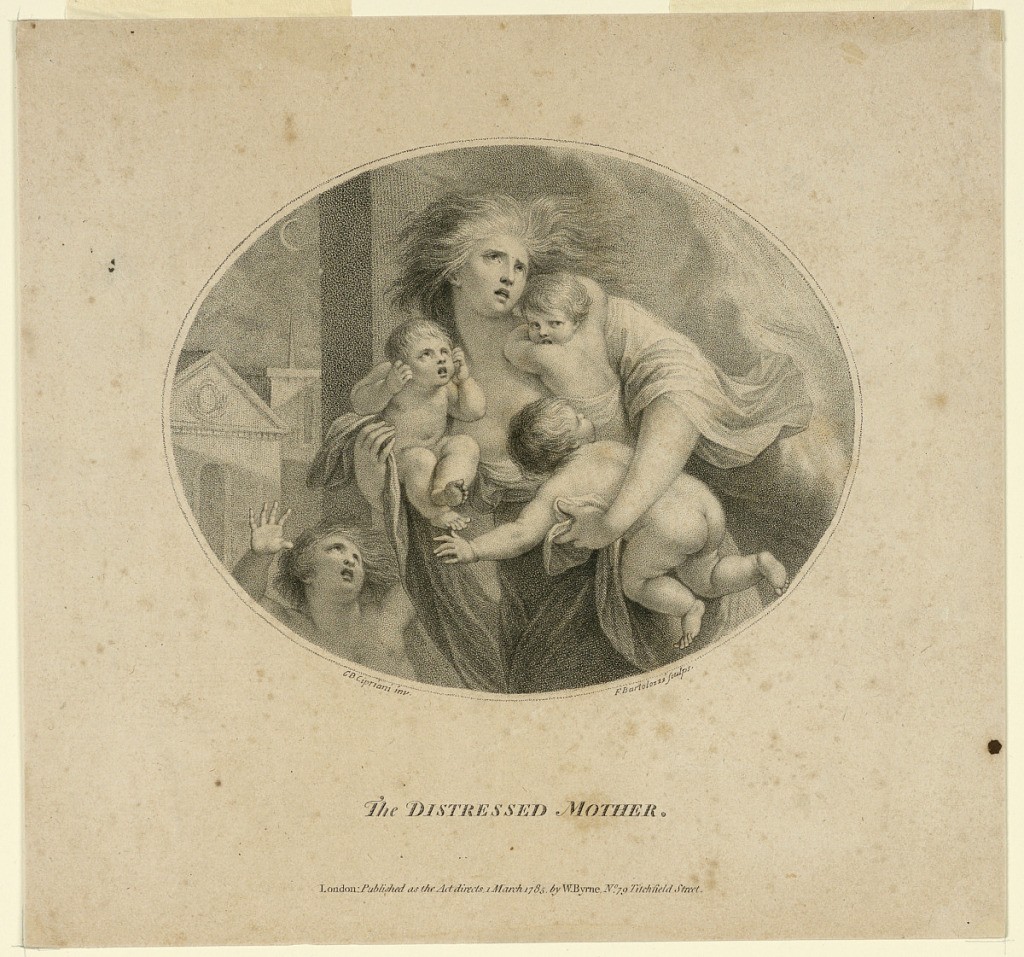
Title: The Distressed Mother
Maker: Francesco Bartolozzi, Italian, active England, 1727–1815
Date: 1785
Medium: Engraving on white paper
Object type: Print
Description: A mother with four children fleeing from flames, which are behind her, to the right. In back, to the left, public buildings and a thin crescent moon.